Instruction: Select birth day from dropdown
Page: traveler
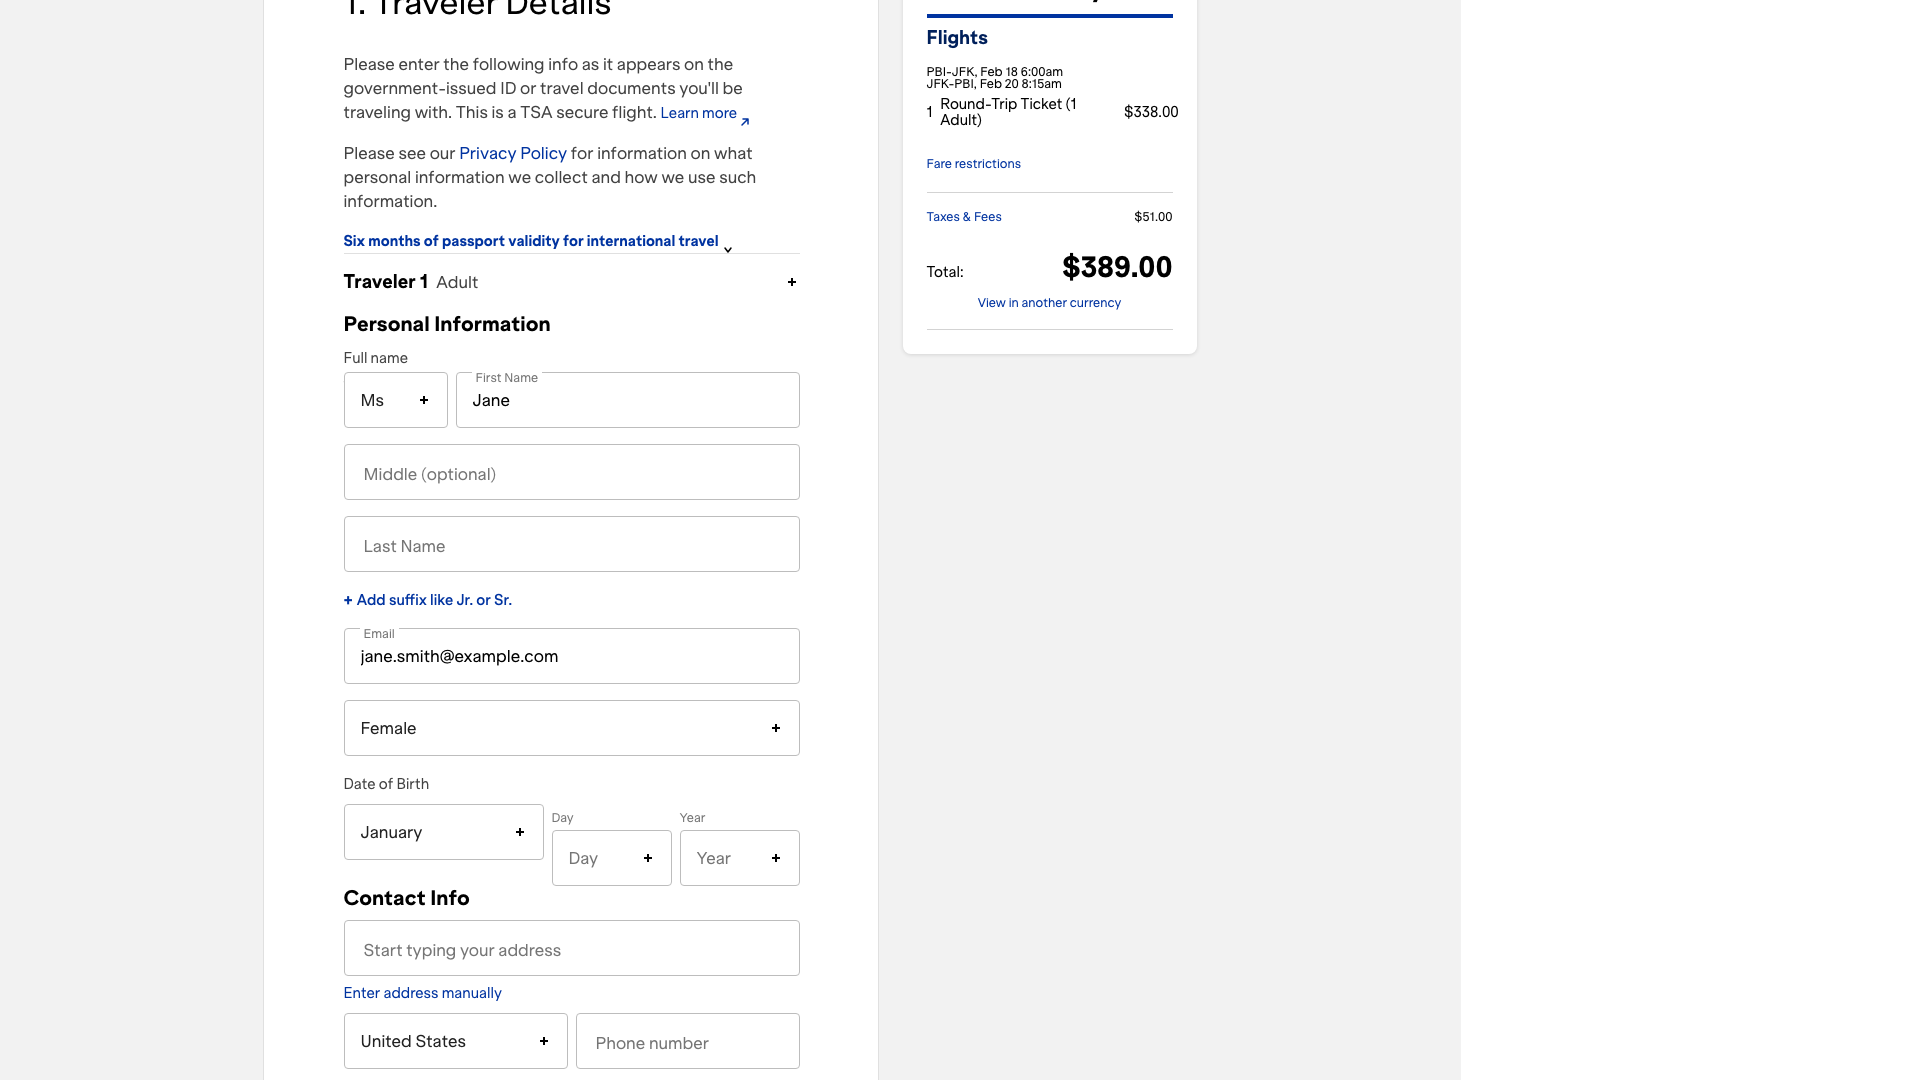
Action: click